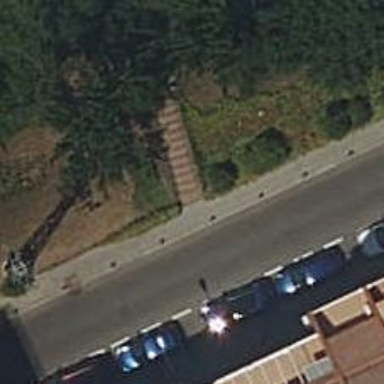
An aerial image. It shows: Road with steps.